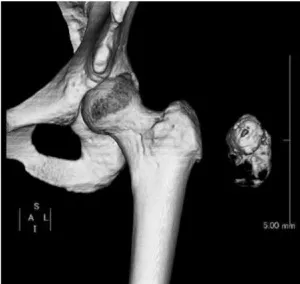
(B) Three-dimensional computed tomography image shows the presence of the lesion and the normal appearance of the proximal femur.
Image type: radiology (ct)